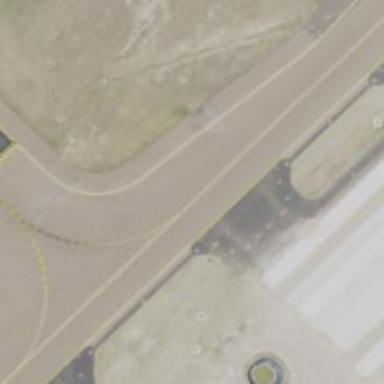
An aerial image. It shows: View of taxiway at the airport.